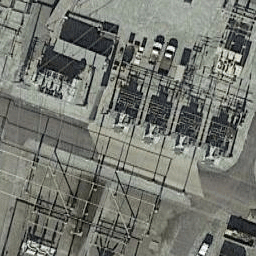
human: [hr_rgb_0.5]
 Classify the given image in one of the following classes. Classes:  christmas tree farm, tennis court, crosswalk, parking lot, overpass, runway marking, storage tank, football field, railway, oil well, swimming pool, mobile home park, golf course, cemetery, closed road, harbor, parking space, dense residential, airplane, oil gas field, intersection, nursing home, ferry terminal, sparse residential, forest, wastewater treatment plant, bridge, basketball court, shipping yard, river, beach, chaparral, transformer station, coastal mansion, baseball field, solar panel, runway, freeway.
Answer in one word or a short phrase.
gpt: transformer station